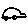
Label: car